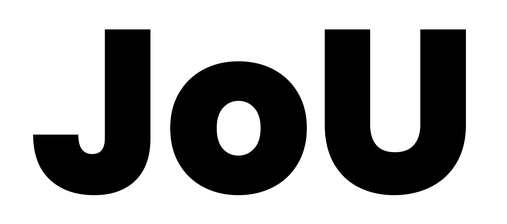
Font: Poppins-ExtraBold